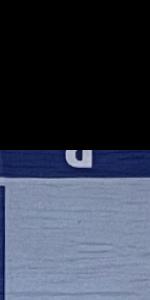
Label: Empty